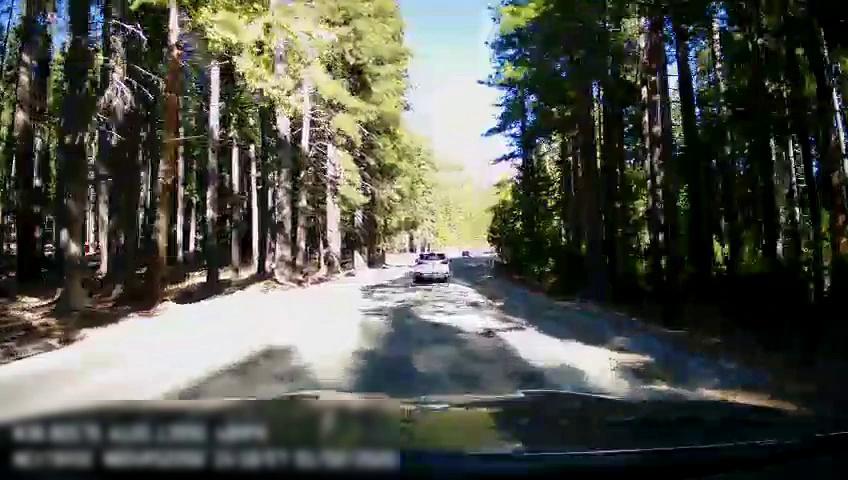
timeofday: Day
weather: Sunny
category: Drivable Space
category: Vehicles | SUV
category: Lanes | Current Lane